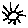
Label: sun